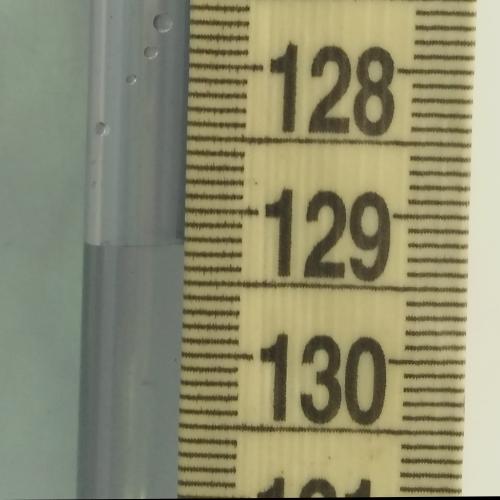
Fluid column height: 129.2 cm